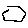
Label: hexagon